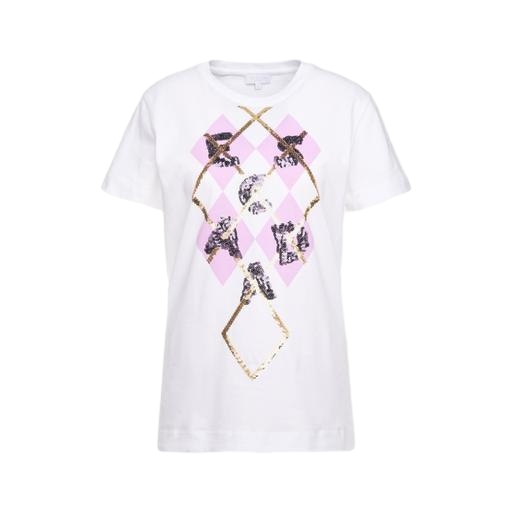
t-shirt twist graphic, white sequined logo graphic t-shirt, white diamond t-shirt, white background